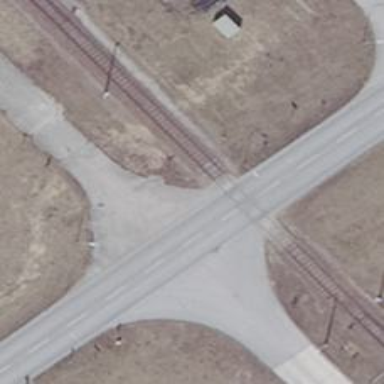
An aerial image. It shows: Level crossing along the railway.